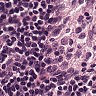
Metastatic tissue present: no